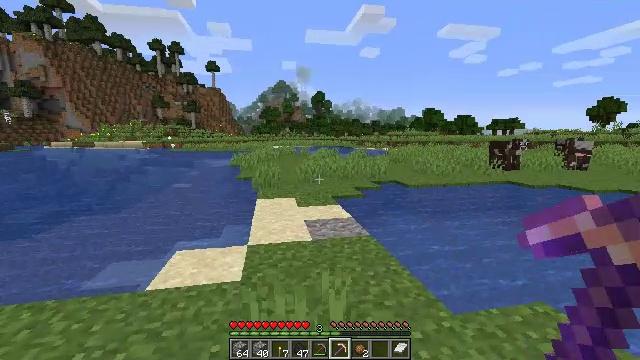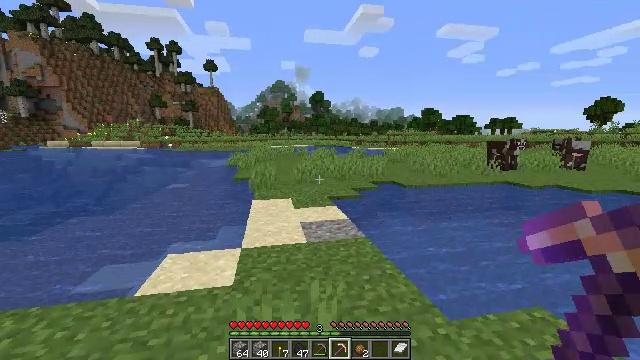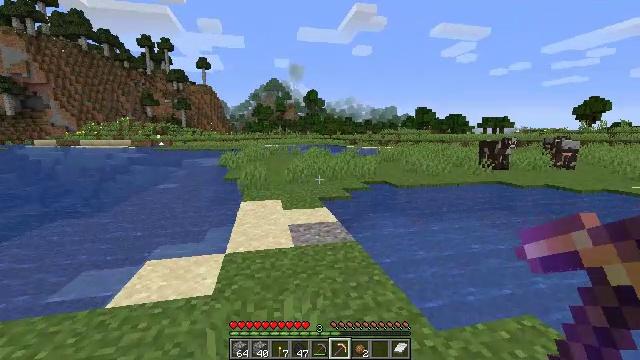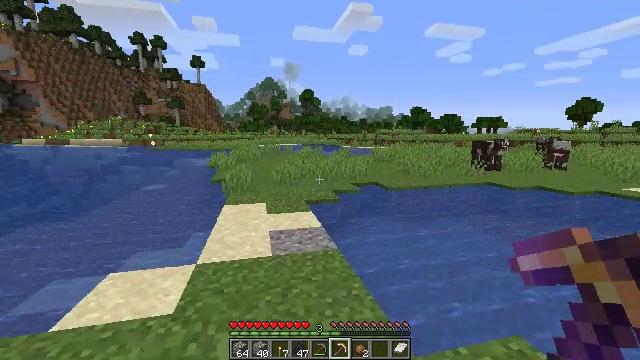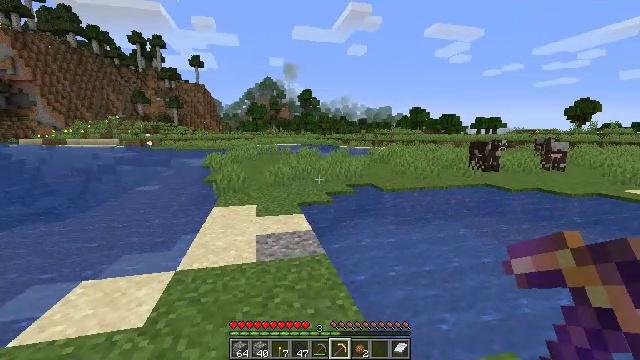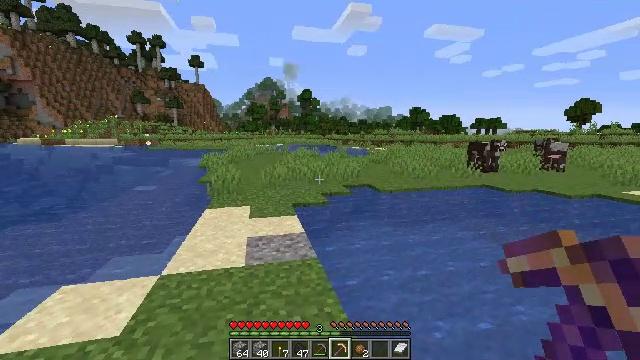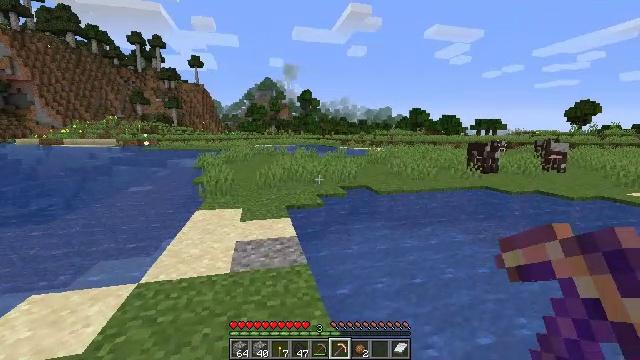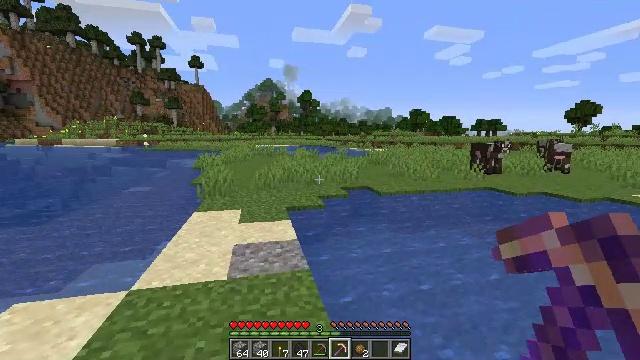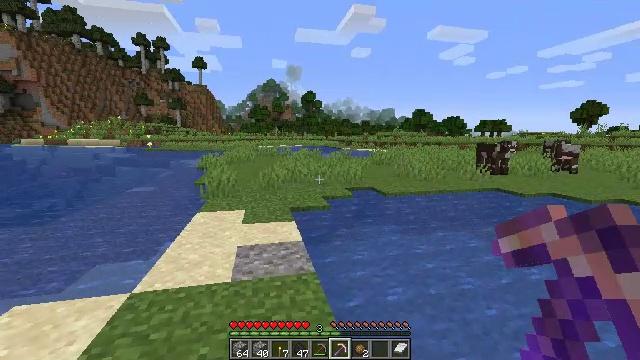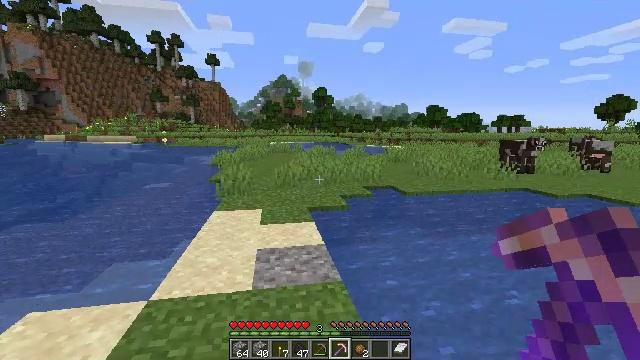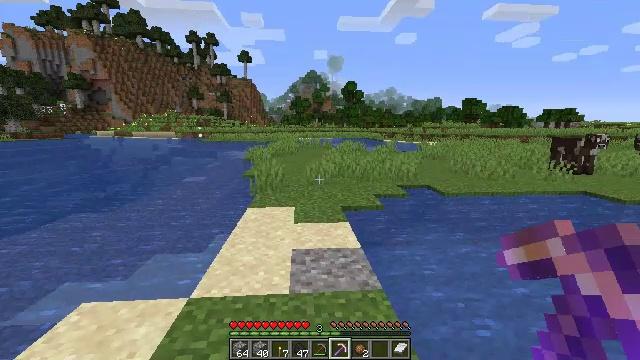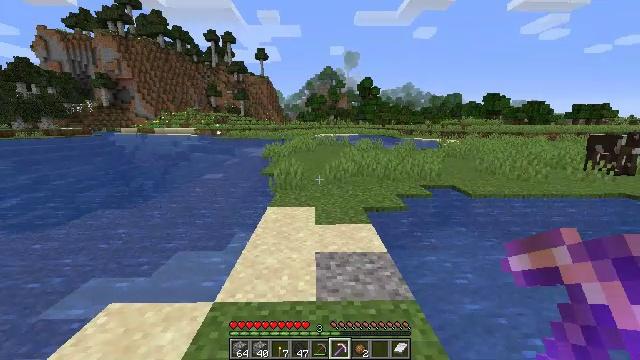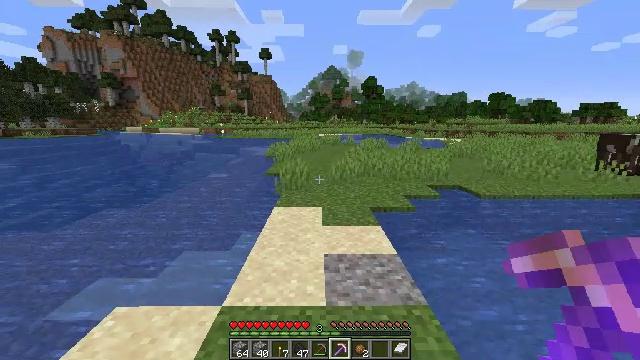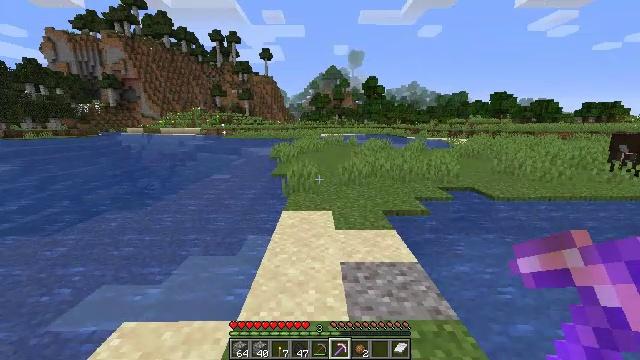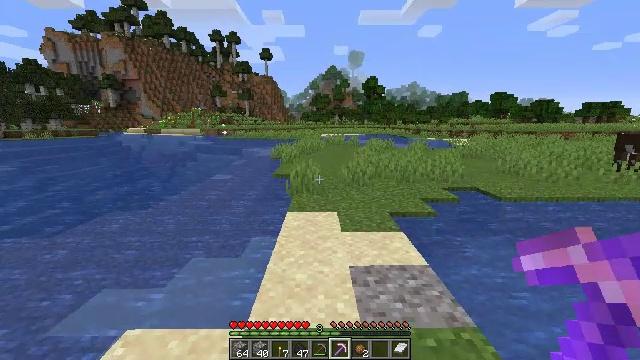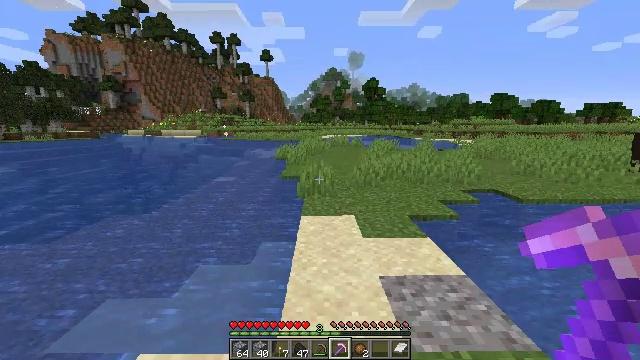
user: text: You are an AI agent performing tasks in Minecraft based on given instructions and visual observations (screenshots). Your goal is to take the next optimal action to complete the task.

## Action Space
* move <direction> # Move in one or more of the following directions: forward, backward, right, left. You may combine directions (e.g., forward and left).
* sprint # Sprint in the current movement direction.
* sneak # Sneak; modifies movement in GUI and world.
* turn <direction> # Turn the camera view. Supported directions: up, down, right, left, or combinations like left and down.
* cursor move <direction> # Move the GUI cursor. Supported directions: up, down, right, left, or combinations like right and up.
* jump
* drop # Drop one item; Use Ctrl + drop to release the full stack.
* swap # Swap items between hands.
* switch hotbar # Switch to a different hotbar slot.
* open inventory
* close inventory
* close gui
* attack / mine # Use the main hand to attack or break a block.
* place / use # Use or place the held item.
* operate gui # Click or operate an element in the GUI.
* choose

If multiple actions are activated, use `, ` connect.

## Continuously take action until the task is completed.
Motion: motion action
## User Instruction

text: Gather grass on the ground.
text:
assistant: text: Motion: move forward and move right
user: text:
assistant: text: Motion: move forward and move right, turn right
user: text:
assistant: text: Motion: move forward and move right
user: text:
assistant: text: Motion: move forward and move right
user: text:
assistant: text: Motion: move forward and move right
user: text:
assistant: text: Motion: move forward and move left
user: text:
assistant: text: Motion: move forward and move left
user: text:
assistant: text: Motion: move forward and move left
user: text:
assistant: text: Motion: move forward and move left, turn left
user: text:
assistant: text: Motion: move forward and move left, turn left
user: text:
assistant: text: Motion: move forward and move left, turn left
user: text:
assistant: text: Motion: move forward and move left
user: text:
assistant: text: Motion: move forward and move left
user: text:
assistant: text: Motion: move forward and move left
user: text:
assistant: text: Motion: move forward and move left
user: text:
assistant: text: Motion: move forward and move left
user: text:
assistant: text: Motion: move forward and move left
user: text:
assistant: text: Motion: move forward and move left
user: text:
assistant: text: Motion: move forward and move left
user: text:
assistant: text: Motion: move forward and move left
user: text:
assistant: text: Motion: move forward and move left
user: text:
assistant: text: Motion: move forward and move left
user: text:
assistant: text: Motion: move forward and move left
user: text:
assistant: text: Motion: move forward and move left
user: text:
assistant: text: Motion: move forward and move left
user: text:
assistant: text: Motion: move forward and move left, attack / mine
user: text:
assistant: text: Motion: move forward and move left, attack / mine
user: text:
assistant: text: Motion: move forward and move left, attack / mine
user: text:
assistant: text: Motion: move forward and move left, attack / mine
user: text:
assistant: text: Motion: move forward and move left, attack / mine